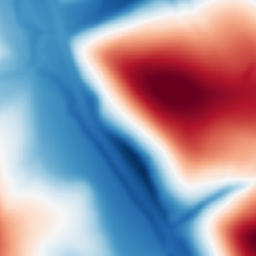
Category: multiscale
Decomposition family: dog
Decomposition parameters: sigma_low: 3
sigma_high: 100
Upsampling method: nearest
Upsampling parameters: scale: 8
Upsampling scale: 8